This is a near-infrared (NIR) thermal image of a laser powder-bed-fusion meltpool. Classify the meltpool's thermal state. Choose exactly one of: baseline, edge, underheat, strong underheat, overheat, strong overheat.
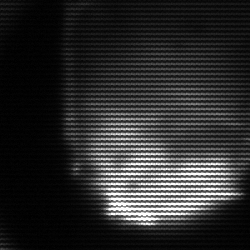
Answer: edge